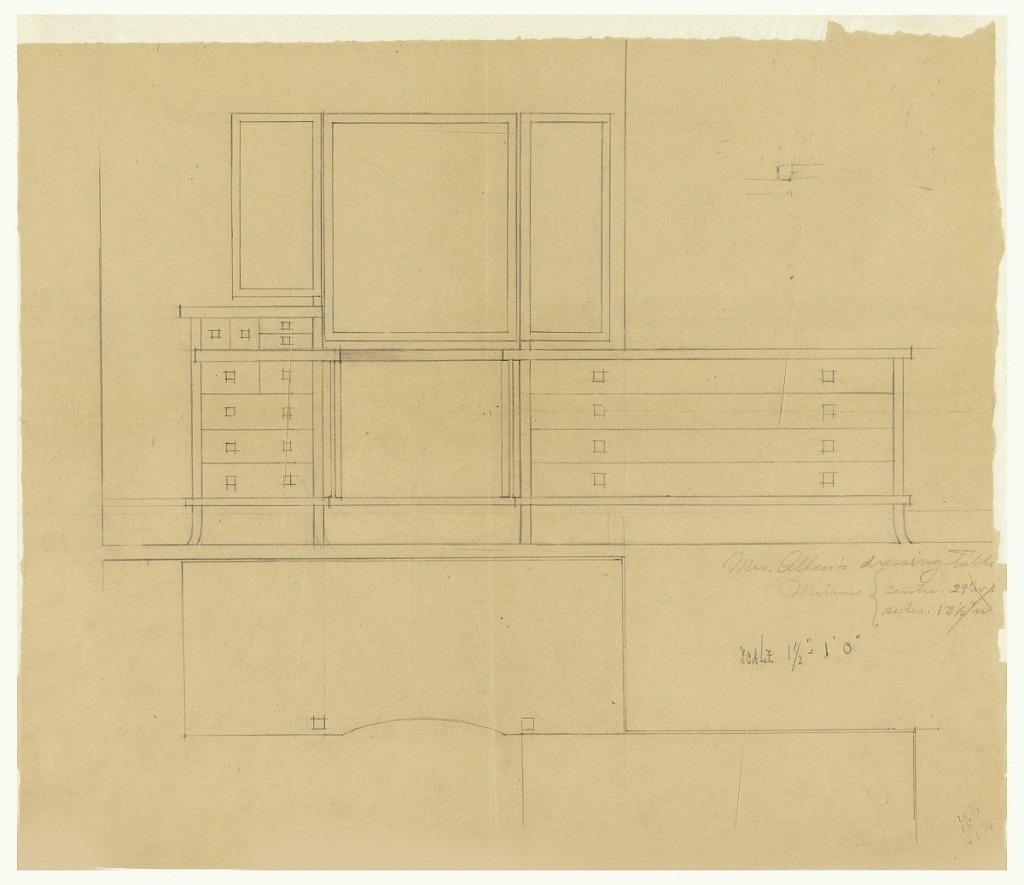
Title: Dressing Table and Mirror, Henry J. Allen Residence, Wichita, Kansas
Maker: Frank Lloyd Wright, American, 1867–1959
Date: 1917
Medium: Graphite on light brown wove paper, laid down
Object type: Drawing
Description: Design for dressing table, set of drawers and mirror.